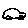
Label: car